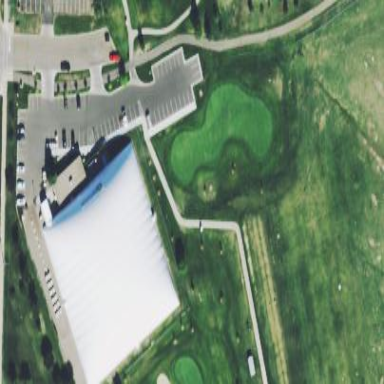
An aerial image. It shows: Golf course.